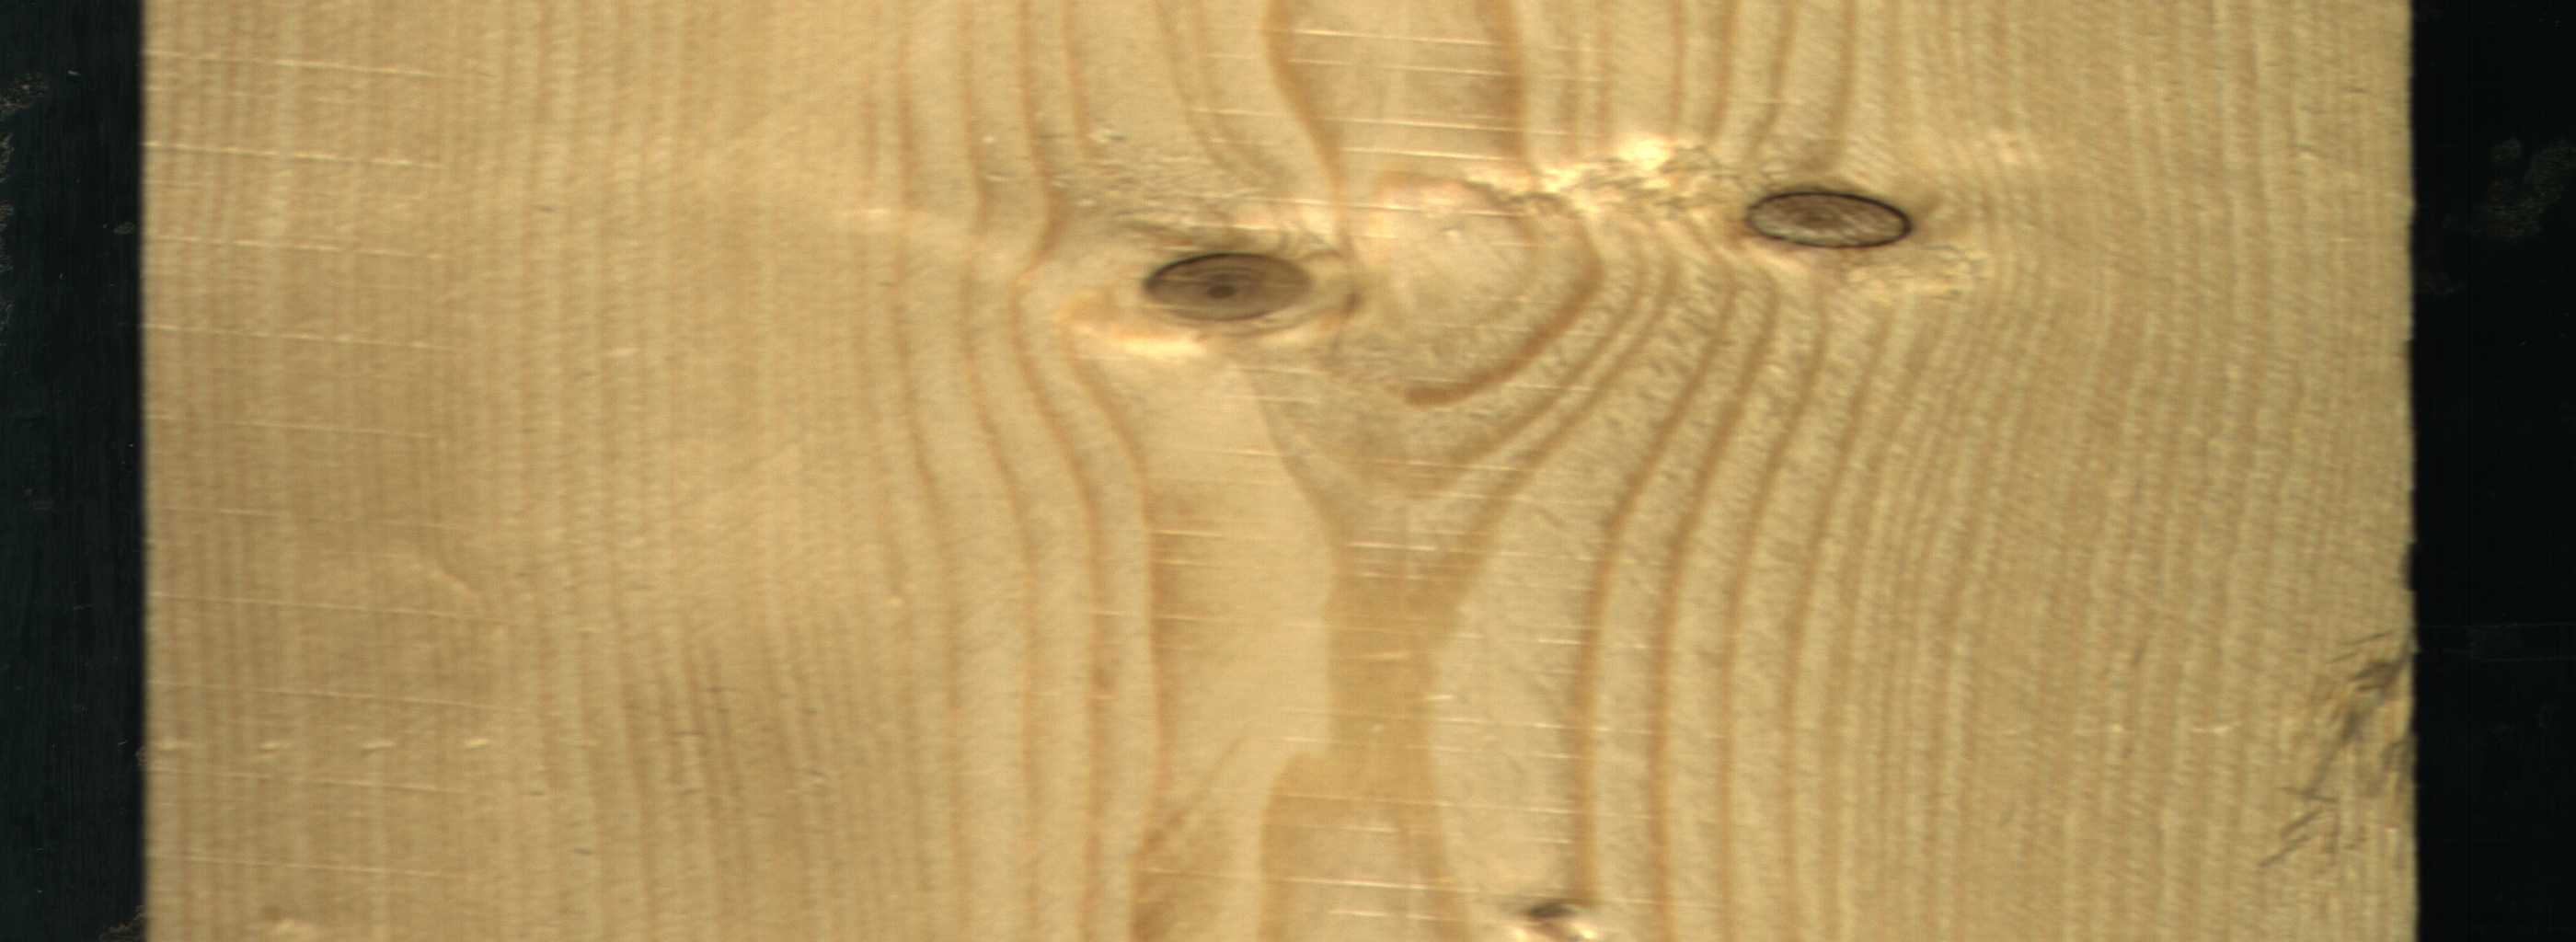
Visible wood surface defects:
Live_Knot
Live_Knot